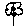
Label: flower